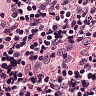
Metastatic tissue present: no